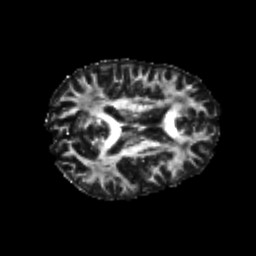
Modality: FA
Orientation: axial
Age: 22
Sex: male
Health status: healthy
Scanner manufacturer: philips
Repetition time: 7.386 s
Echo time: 0.08599 s